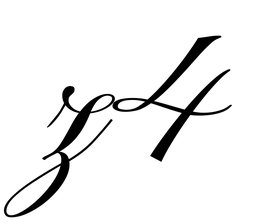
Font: PinyonScript-Regular